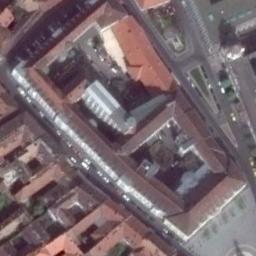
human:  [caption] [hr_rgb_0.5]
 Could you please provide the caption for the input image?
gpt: The orange palace has some palaces and a tower .

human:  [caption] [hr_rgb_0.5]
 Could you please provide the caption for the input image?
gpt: There are many cars on the road beside the palace .

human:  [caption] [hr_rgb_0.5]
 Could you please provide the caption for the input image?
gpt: Half of the roof of this palace is red .

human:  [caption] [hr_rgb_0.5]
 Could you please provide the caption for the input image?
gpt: The palace is surrounded by buildings .

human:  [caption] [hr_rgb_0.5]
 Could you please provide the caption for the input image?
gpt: There are some brown buildings in the palace .